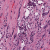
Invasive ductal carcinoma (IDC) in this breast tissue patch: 1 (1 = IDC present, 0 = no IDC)